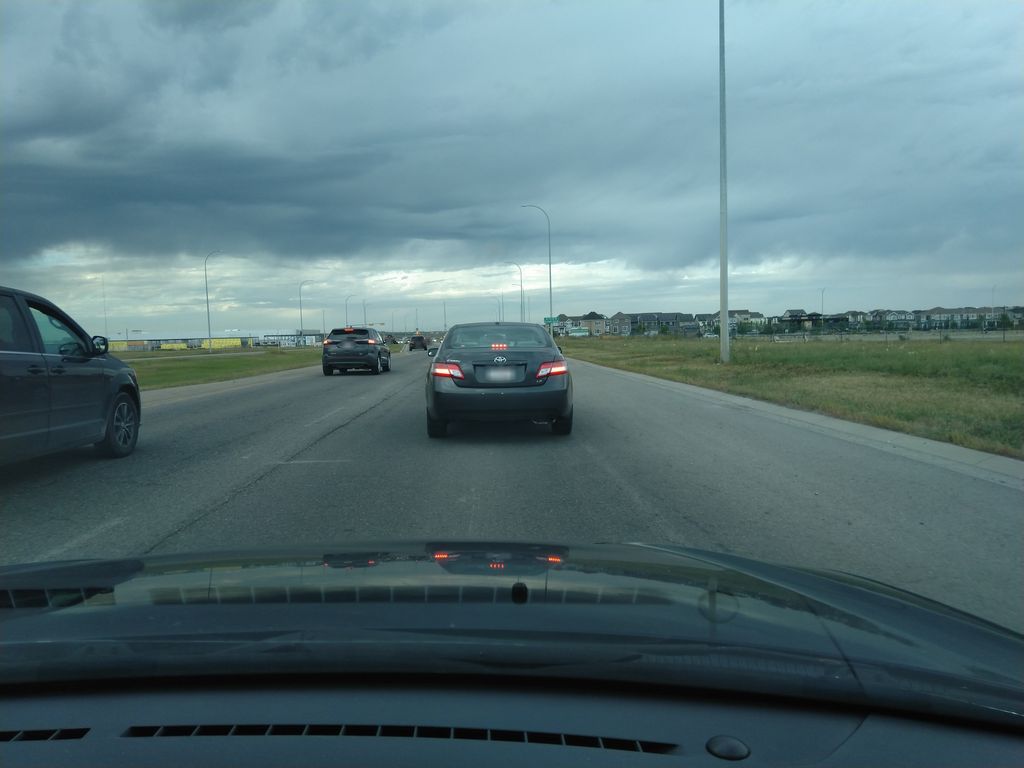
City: calgary